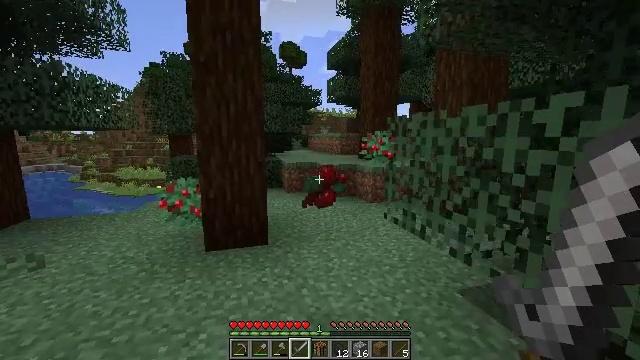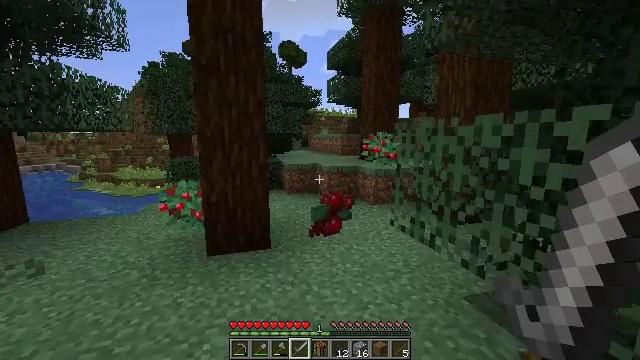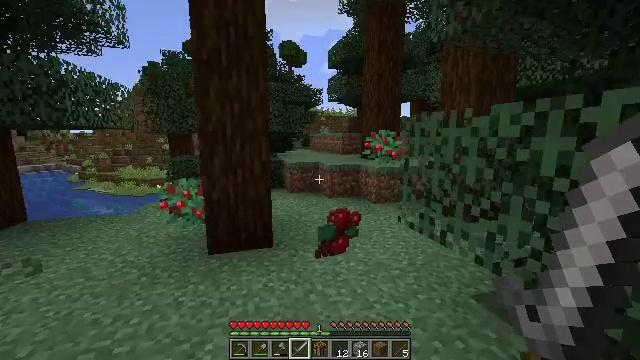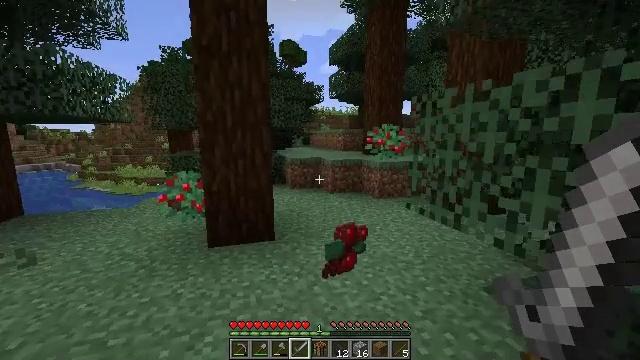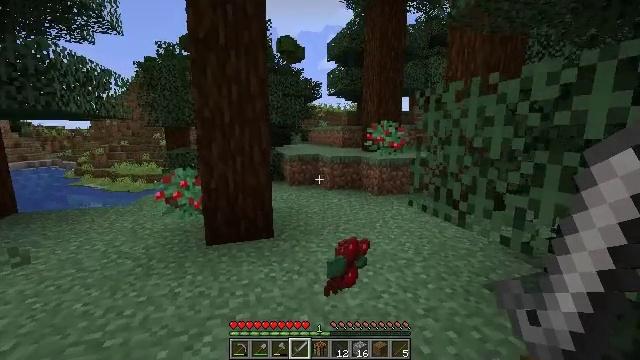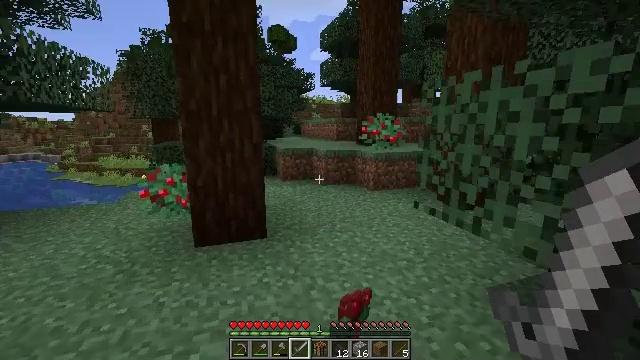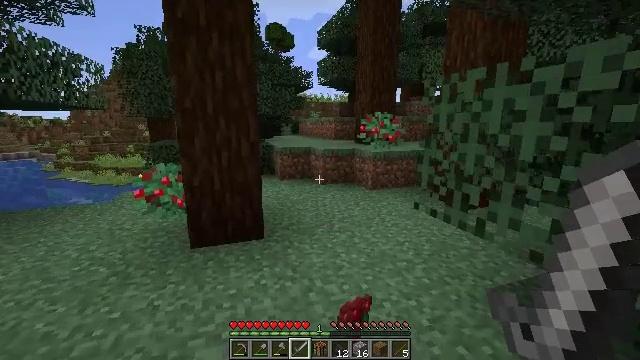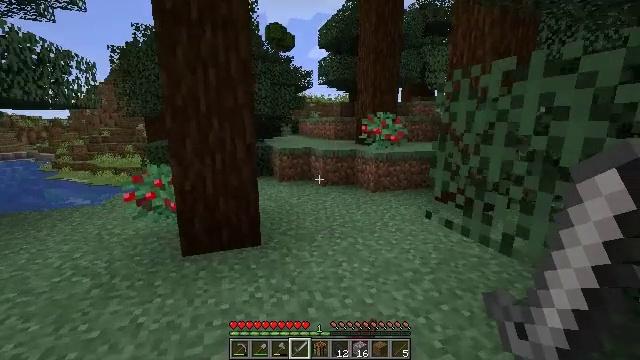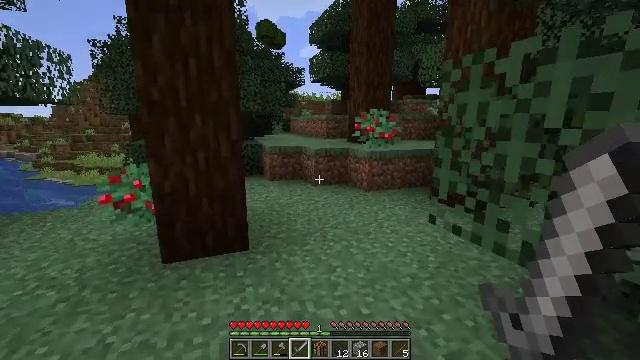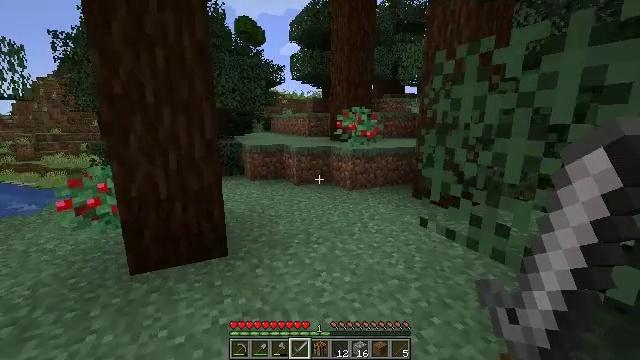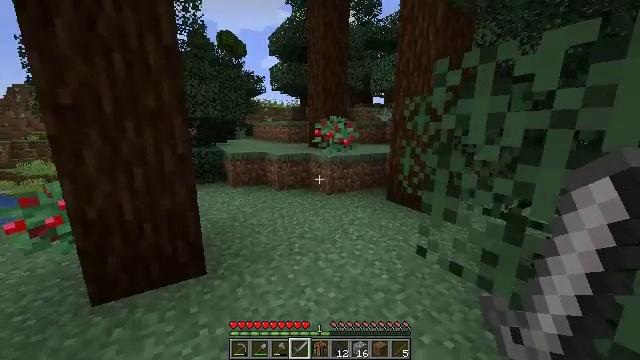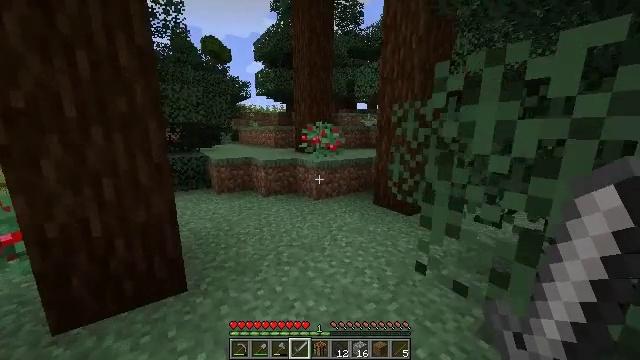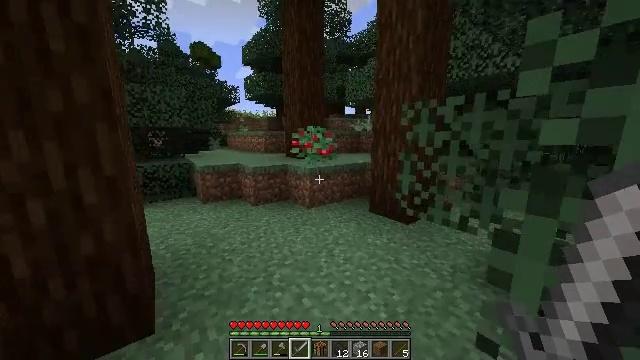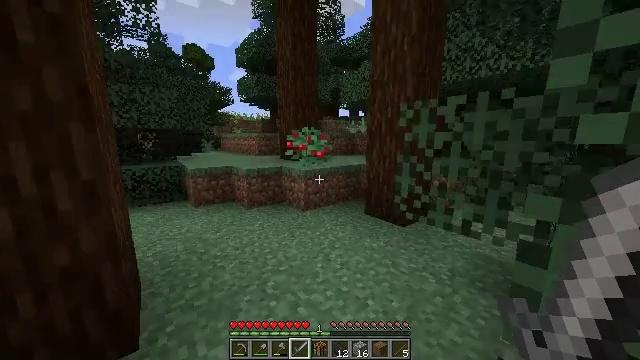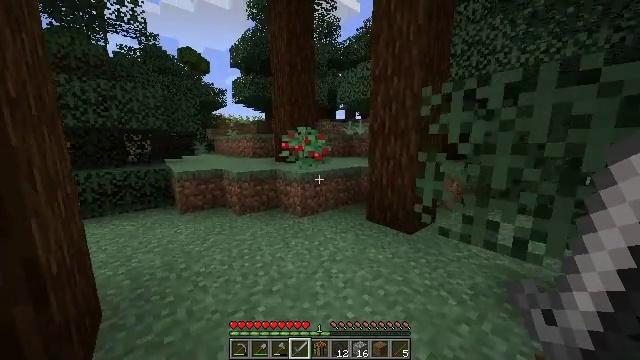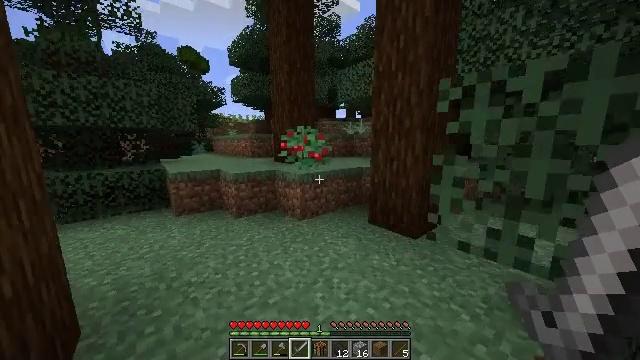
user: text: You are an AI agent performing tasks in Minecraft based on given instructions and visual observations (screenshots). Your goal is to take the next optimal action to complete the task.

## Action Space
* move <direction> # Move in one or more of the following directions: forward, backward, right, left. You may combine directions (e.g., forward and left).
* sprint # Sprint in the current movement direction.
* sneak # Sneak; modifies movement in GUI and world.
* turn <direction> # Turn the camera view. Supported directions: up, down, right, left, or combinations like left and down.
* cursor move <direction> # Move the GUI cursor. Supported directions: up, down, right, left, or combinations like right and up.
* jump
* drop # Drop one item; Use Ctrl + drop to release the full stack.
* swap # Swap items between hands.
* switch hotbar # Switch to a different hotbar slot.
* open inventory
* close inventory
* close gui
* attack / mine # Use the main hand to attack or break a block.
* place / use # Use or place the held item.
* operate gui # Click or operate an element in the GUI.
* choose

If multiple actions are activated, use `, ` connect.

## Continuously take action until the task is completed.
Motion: motion action
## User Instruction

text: Break the sweet berry bush to collect berries.
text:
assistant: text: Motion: move forward and move left
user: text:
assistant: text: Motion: move forward
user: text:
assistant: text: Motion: move forward
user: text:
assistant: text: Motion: move forward
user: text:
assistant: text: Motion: move forward, turn right and down
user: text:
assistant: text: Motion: move forward
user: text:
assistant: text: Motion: move forward
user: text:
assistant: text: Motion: move forward, sprint, turn right
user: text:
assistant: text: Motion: move forward, sprint, turn right
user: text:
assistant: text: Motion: move forward, sprint, turn right
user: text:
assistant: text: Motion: move forward, sprint, turn right
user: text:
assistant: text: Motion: move forward, sprint, turn right
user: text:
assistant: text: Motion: move forward, sprint, turn right
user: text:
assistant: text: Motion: move forward, sprint, turn right
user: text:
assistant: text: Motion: move forward, sprint
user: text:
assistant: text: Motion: move forward, sprint, turn up
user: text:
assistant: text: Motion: move forward, sprint, turn up
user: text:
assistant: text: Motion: move forward, sprint, turn up
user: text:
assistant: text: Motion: move forward, sprint, turn up
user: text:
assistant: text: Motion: move forward, sprint
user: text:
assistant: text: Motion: move forward, sprint, attack / mine
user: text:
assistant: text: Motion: move forward, sprint, attack / mine
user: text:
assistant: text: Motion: move forward, sprint, attack / mine
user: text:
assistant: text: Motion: move forward, sprint, attack / mine
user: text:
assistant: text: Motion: move forward, sprint
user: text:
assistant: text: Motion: move forward, sprint
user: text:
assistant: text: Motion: move forward, sprint, turn left and down, jump
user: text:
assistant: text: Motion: move forward, sprint, turn left and down, jump
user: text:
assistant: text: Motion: move forward, sprint, turn left and down, jump
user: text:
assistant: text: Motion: move forward, sprint, turn left and down